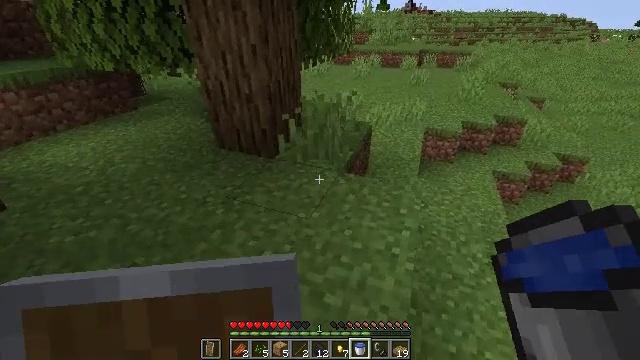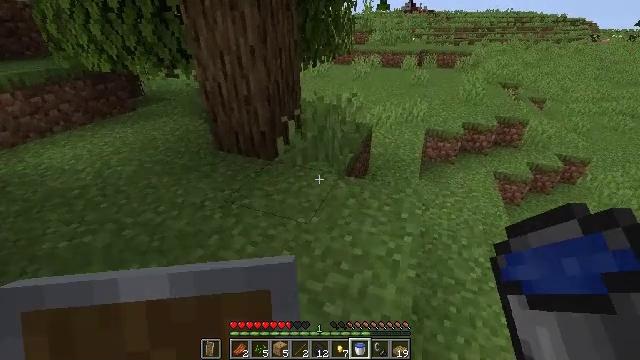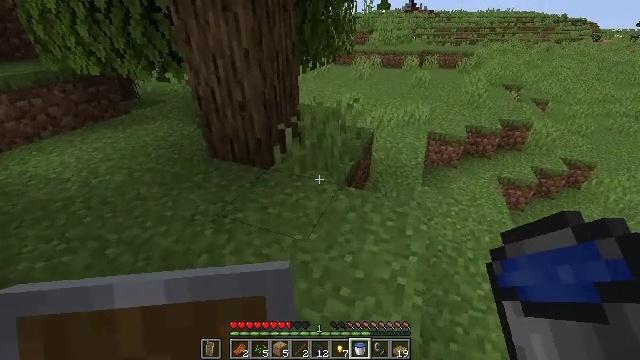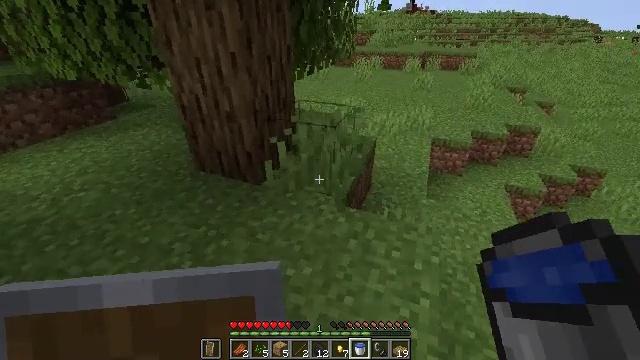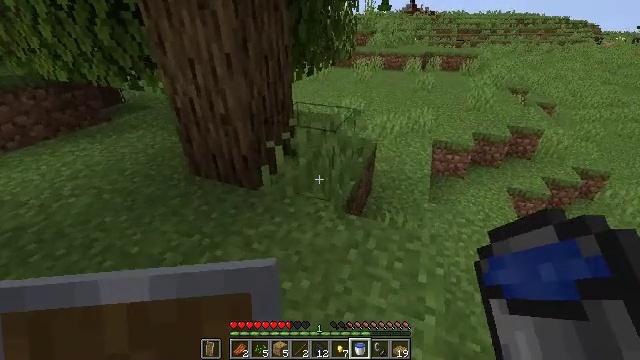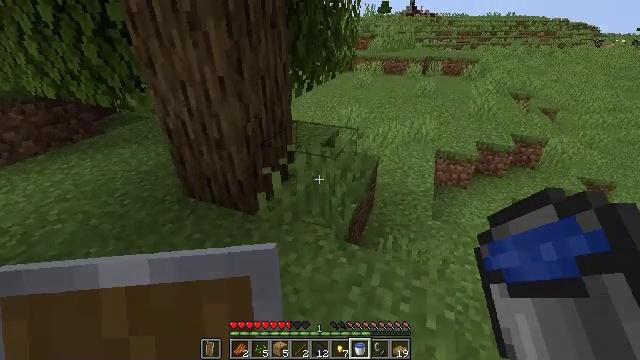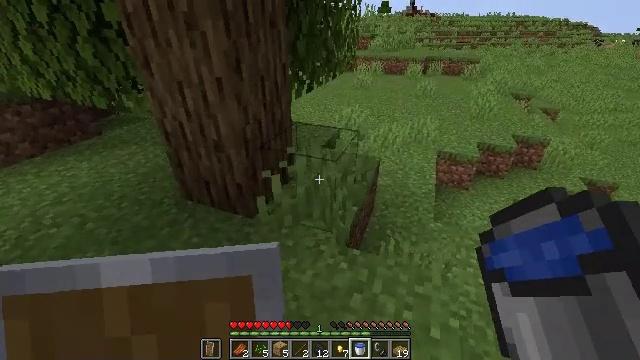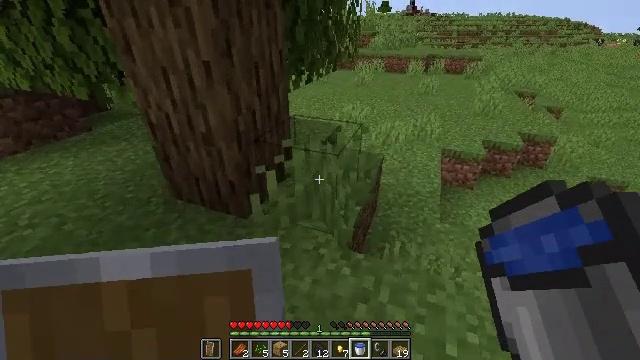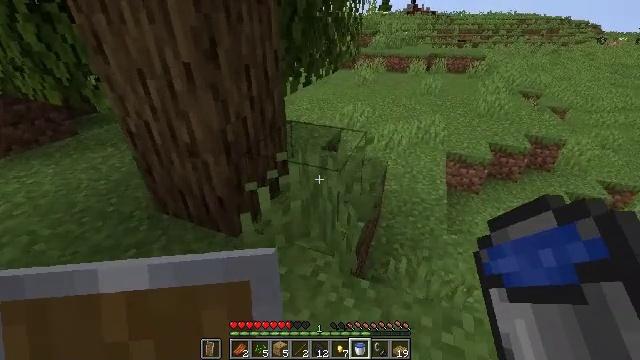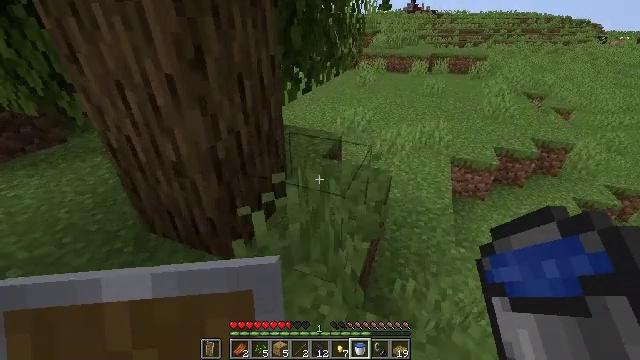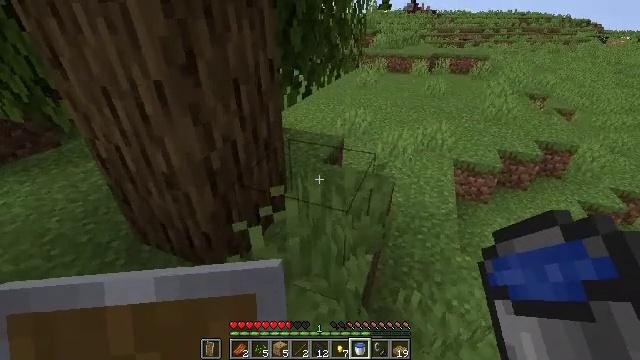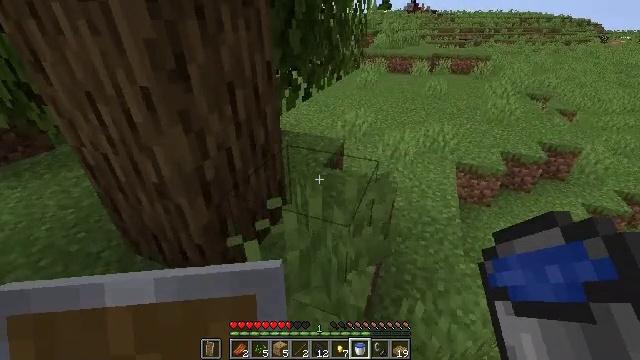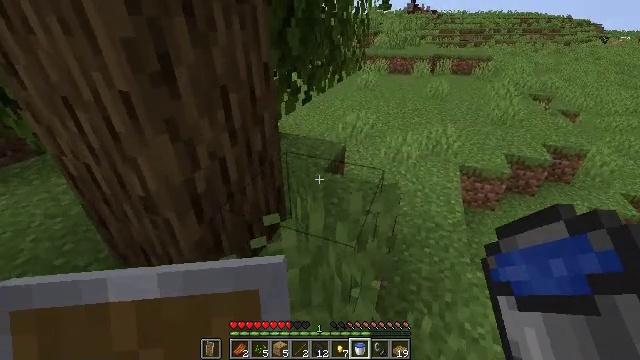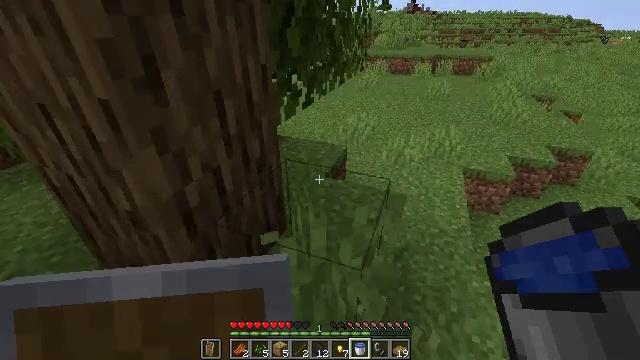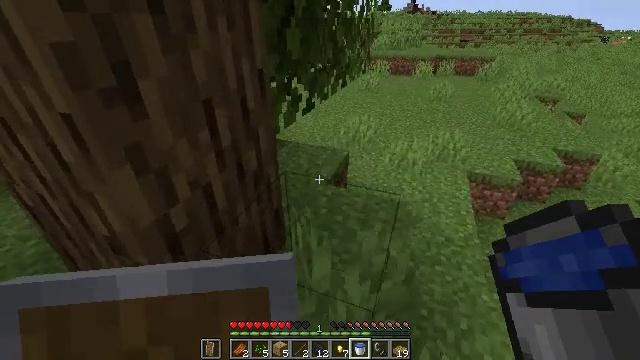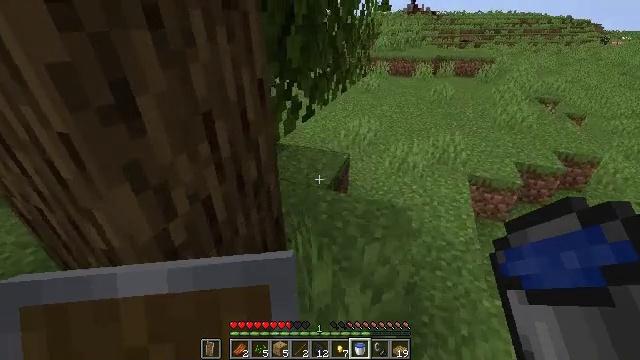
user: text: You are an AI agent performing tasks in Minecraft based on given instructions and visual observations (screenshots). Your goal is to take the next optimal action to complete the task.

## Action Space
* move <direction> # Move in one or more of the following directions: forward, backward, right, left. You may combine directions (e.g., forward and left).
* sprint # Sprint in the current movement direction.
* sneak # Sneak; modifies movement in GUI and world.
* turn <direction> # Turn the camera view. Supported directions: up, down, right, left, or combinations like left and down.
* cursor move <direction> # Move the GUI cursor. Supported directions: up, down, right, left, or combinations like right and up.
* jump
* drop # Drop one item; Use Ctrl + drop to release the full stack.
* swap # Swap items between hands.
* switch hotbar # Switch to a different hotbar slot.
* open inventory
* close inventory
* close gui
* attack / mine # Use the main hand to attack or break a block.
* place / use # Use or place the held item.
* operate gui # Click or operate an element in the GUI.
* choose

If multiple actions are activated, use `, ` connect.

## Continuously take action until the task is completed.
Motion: motion action
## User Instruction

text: Mine the magma block in the nether.
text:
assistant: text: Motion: move forward, jump
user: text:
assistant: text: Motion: move forward, jump
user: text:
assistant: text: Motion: move forward, jump
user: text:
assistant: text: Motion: move forward, jump
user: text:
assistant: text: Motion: move forward, jump
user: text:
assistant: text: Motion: move forward, jump
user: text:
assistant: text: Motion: move forward, jump
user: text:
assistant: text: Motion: move forward, jump
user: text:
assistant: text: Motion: move forward, jump
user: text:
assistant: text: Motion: move forward, jump
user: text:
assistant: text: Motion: jump
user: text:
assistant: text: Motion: jump
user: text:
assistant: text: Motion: move forward, jump
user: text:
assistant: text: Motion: move forward, jump
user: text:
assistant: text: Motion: move forward, jump
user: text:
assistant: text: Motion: move forward, jump
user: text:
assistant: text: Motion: move forward, jump
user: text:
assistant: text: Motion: move forward, jump
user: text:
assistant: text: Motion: move forward, jump
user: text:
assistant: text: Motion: move forward, jump
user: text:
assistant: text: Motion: move forward, jump
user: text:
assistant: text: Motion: jump
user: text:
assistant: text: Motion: jump
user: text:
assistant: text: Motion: jump
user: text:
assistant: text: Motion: jump
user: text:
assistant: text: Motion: jump
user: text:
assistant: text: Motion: jump
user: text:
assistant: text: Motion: jump
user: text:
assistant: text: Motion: jump
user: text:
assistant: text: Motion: jump